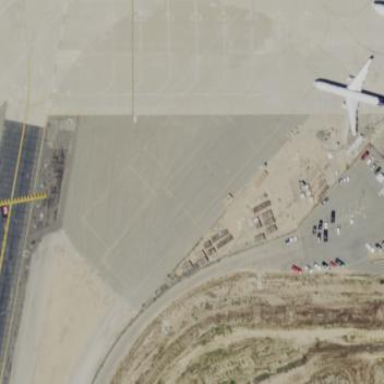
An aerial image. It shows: Apron paved with asphalt at the airport.